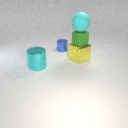
large yellow metal cube to the right of small blue metal cylinder